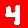
Digit: 4